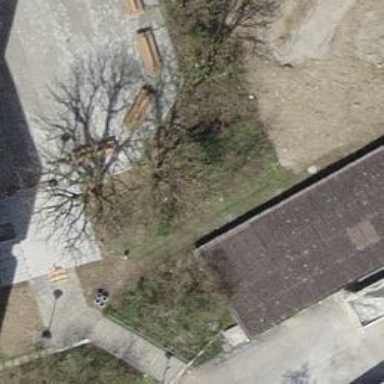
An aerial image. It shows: Bench.